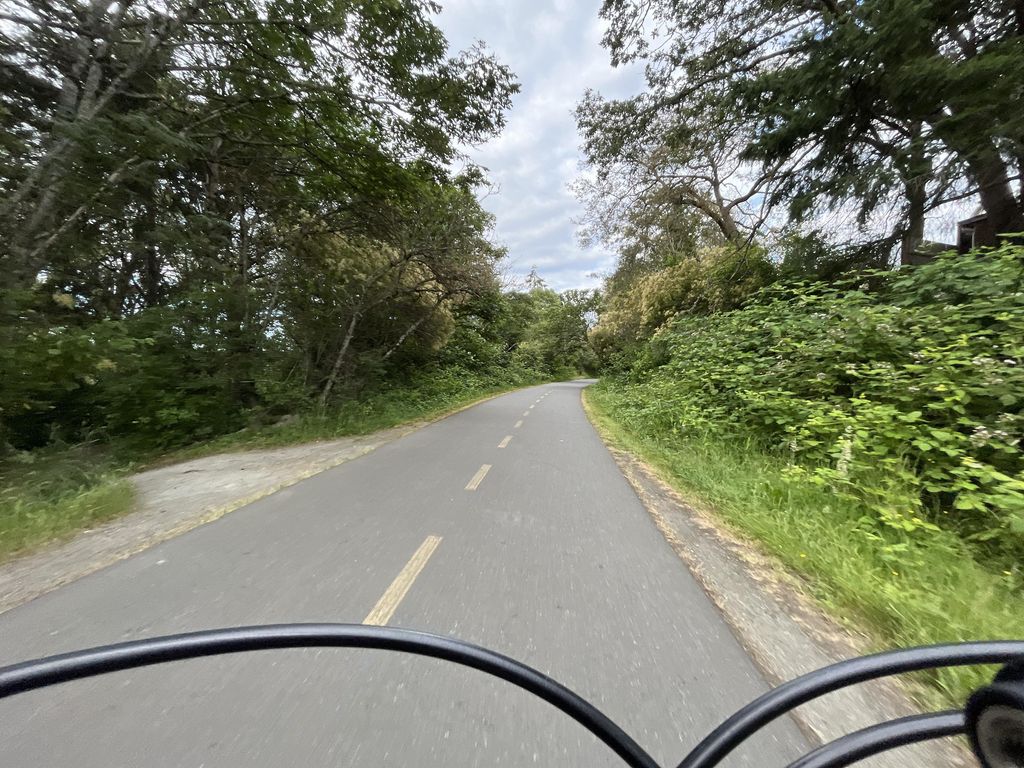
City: victoria